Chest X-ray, PA view. Patient: 34 years old, sex M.
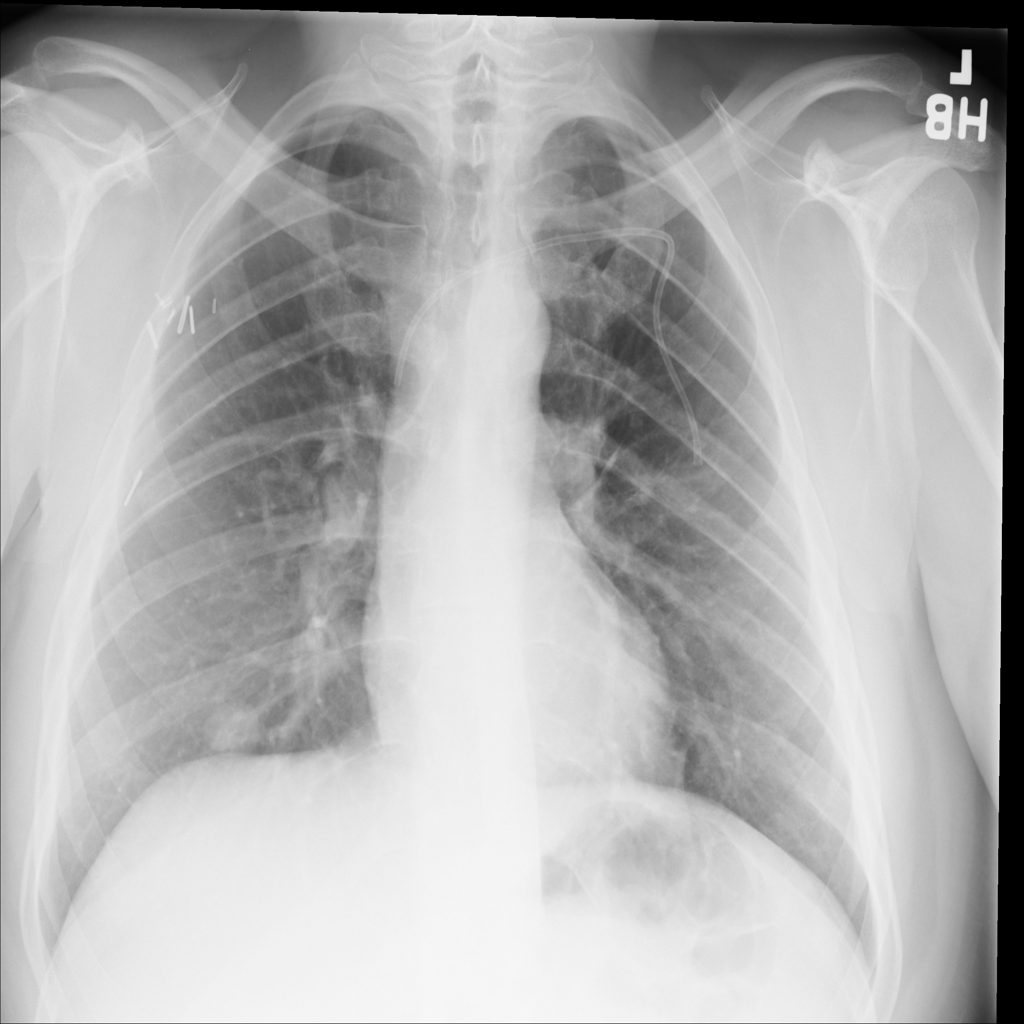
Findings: Mass